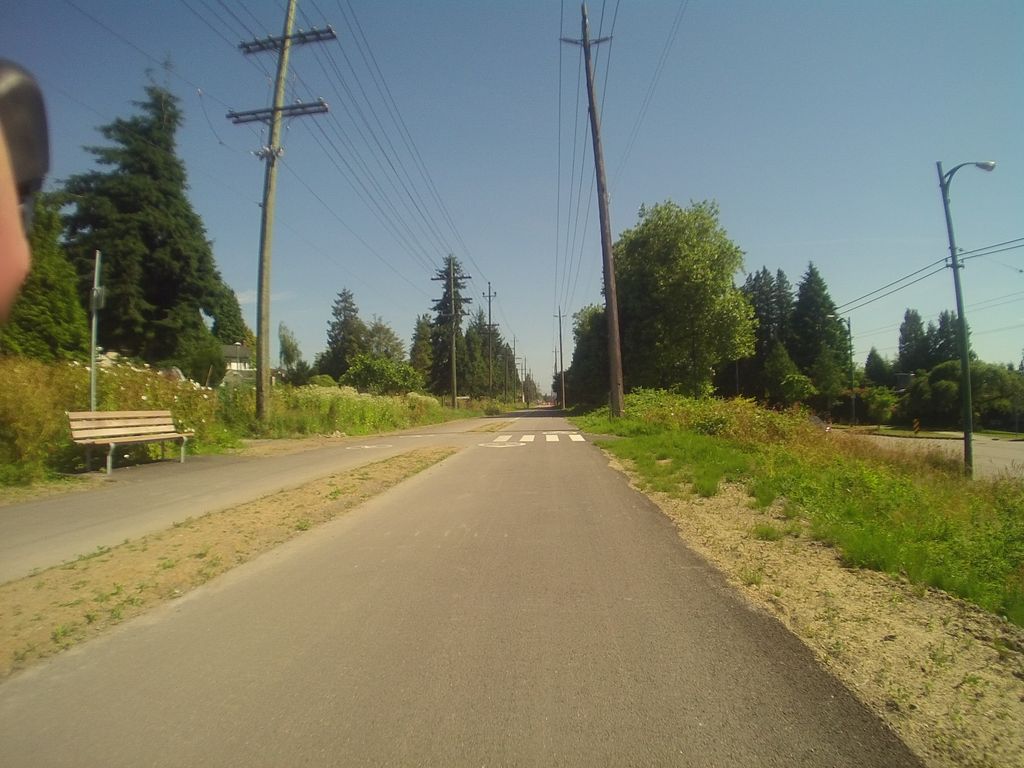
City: vancouver